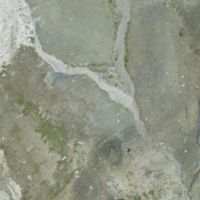
EUNIS habitat code: 48
Species observed at this site:
Lagopus muta